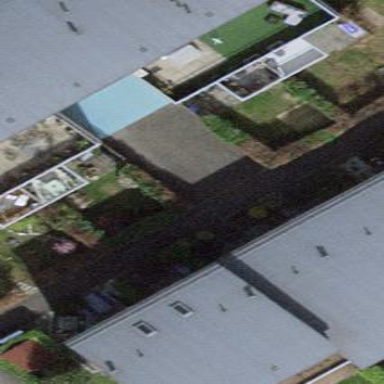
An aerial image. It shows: Garden surrounded by fence.